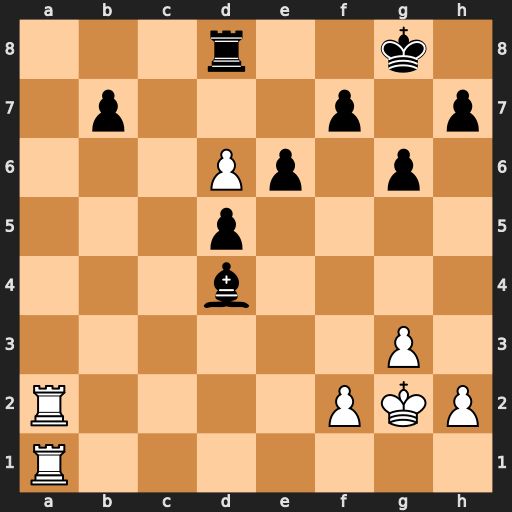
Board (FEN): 3r2k1/1p3p1p/3Pp1p1/3p4/3b4/6P1/R4PKP/R7
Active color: w
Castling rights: -
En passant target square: -
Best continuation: Ra8 Bxa1 Rxd8+